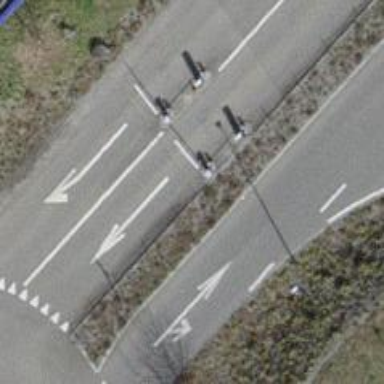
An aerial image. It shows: Lift gate barrier.